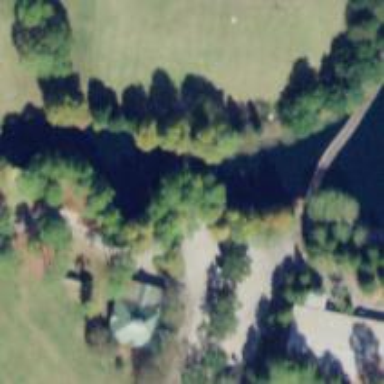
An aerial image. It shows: Pathway for golfing.